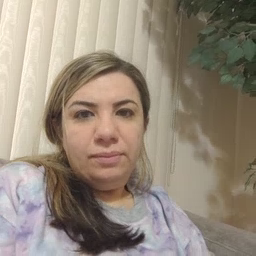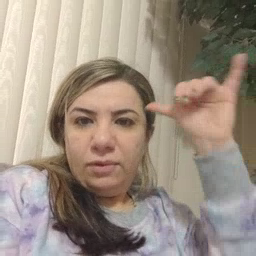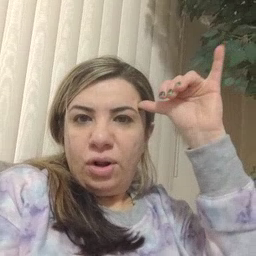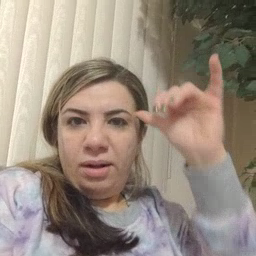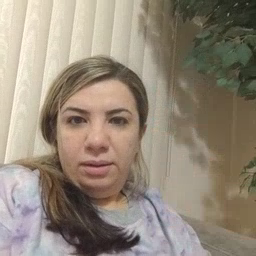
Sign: cow